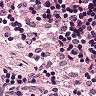
Metastatic tissue present: no